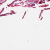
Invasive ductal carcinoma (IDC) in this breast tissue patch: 0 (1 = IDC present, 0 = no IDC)